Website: crate-barrel
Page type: billing-address
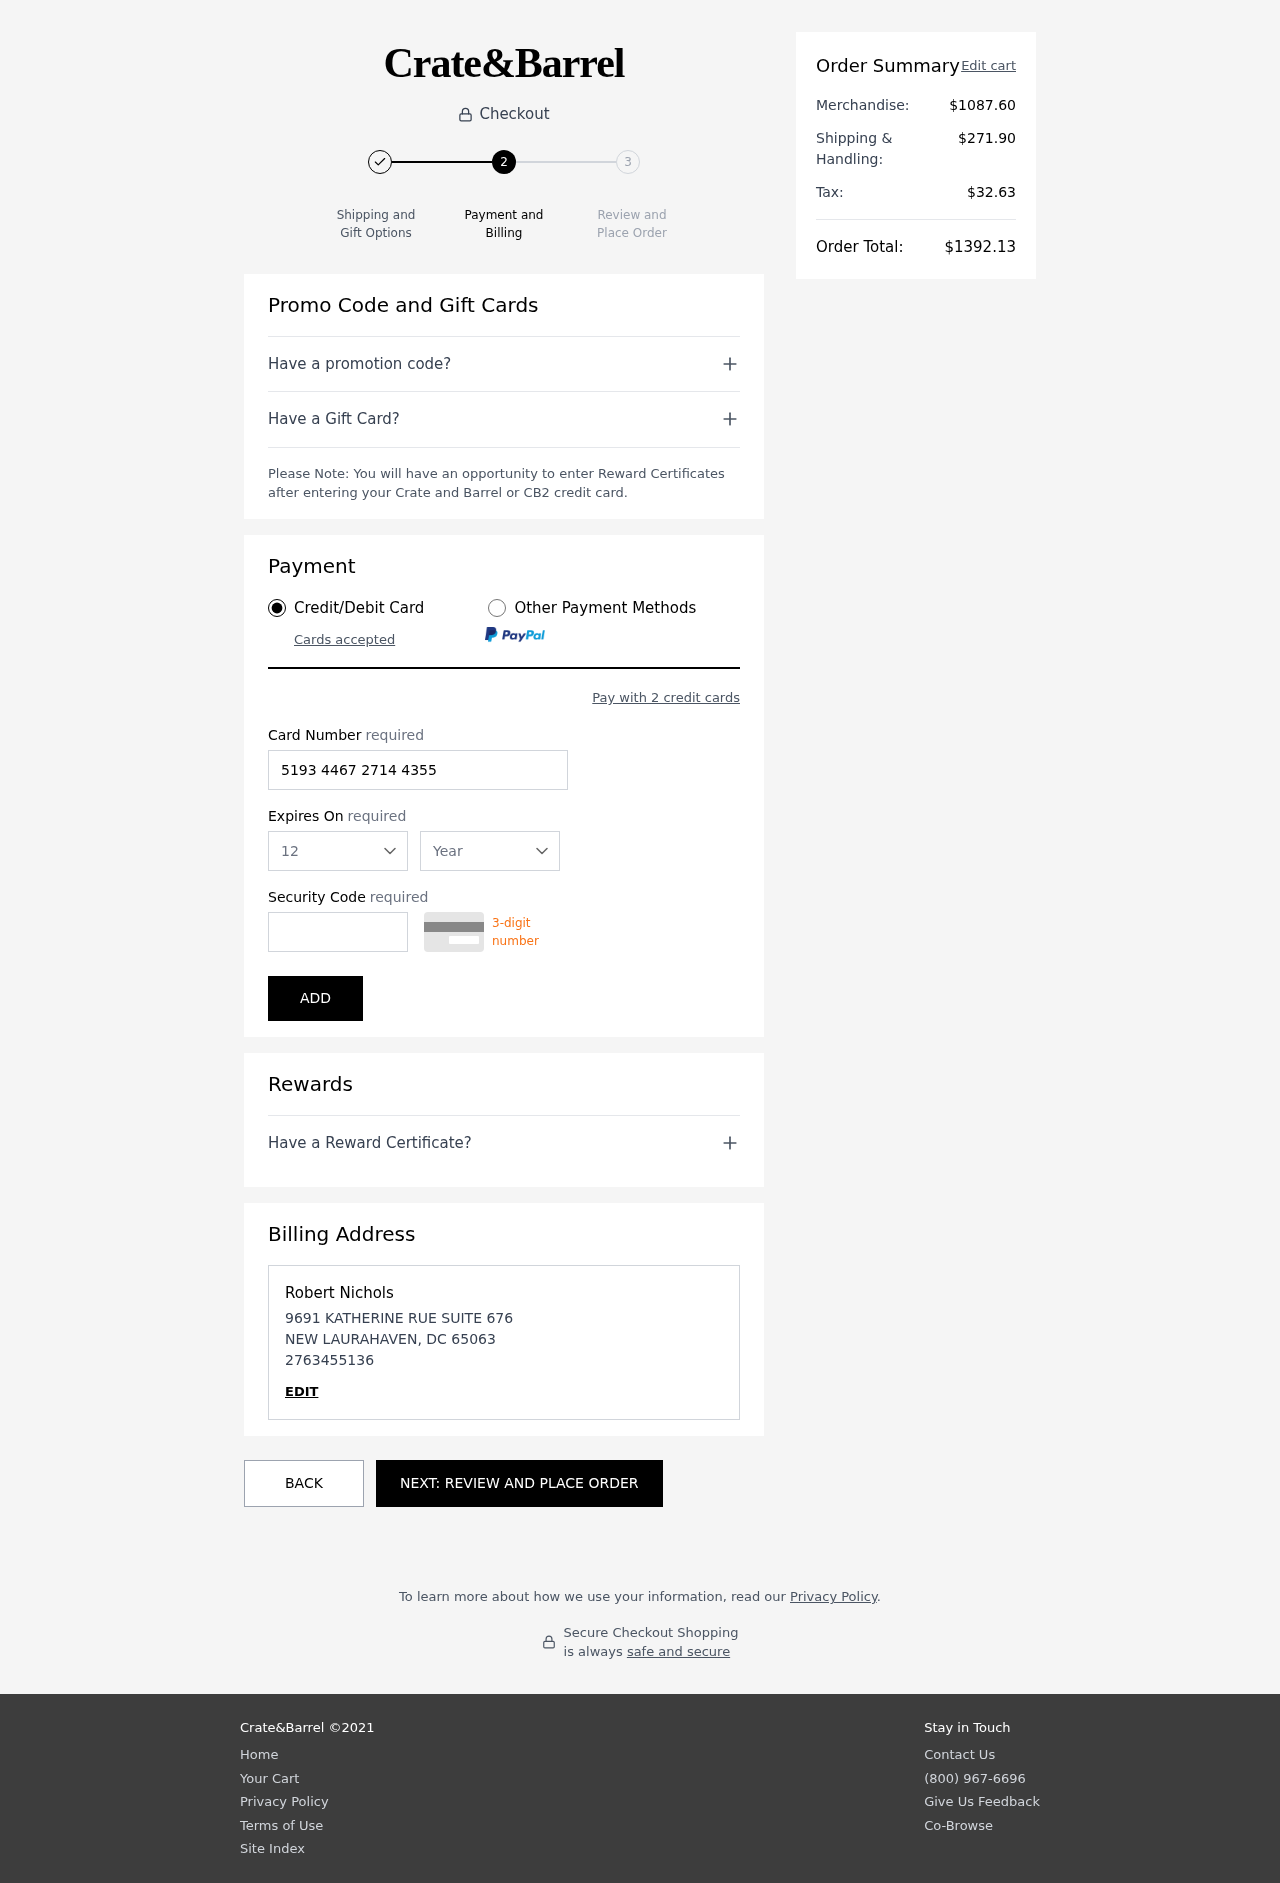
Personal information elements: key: PII_CARD_CVV
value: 460
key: PII_CARD_EXPIRY_MONTH
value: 12
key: PII_CARD_EXPIRY_YEAR
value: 30
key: PII_CARD_NUMBER
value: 5193 4467 2714 4355
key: PII_CITY
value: NEW LAURAHAVEN
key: PII_FULLNAME
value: Robert Nichols
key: PII_PHONE
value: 2763455136
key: PII_POSTCODE
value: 65063
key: PII_STATE_ABBR
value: DC
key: PII_STREET
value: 9691 KATHERINE RUE SUITE 676
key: PII_FIRSTNAME
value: Robert
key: PII_LASTNAME
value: Nichols
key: PII_PHONE_LINE
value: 5136
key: PII_PHONE_SUFFIX
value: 5136
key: PII_STATE
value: DC
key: PII_POSTCODE_FULL
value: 65063
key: PII_PHONE2
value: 2763455136
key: PII_PHONE3
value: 2763455136
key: PII_FULLNAME2
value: Robert Nichols
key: PII_FULLNAME3
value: Robert Nichols
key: PII_FIRSTNAME2
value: Robert
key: PII_FIRSTNAME3
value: Robert
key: PII_LASTNAME2
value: Nichols
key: PII_LASTNAME3
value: Nichols
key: PII_FIRSTNAME_DERIVED
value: Robert
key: PII_LASTNAME_DERIVED
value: Nichols
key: PII_PHONE_NUMERIC
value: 2763455136
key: PII_PHONE_LINE_NUMERIC
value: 5136
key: PII_PHONE_SUFFIX_NUMERIC
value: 5136
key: PII_POSTCODE_NUMERIC
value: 65063
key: PII_PHONE2_NUMERIC
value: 2763455136
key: PII_PHONE3_NUMERIC
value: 2763455136
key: PII_FULLNAME_DERIVED
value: Robert Nichols
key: PII_NAME_FULL_DERIVED
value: Robert Nichols
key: PII_PHONE_DIGITS
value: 2763455136
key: PII_PHONE_LAST4
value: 5136
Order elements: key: ORDER_SUBTOTAL
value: $1087.60
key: ORDER_SHIPPING_COST
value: $271.90
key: ORDER_TAX
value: $32.63
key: ORDER_TOTAL
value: $1392.13